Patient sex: F
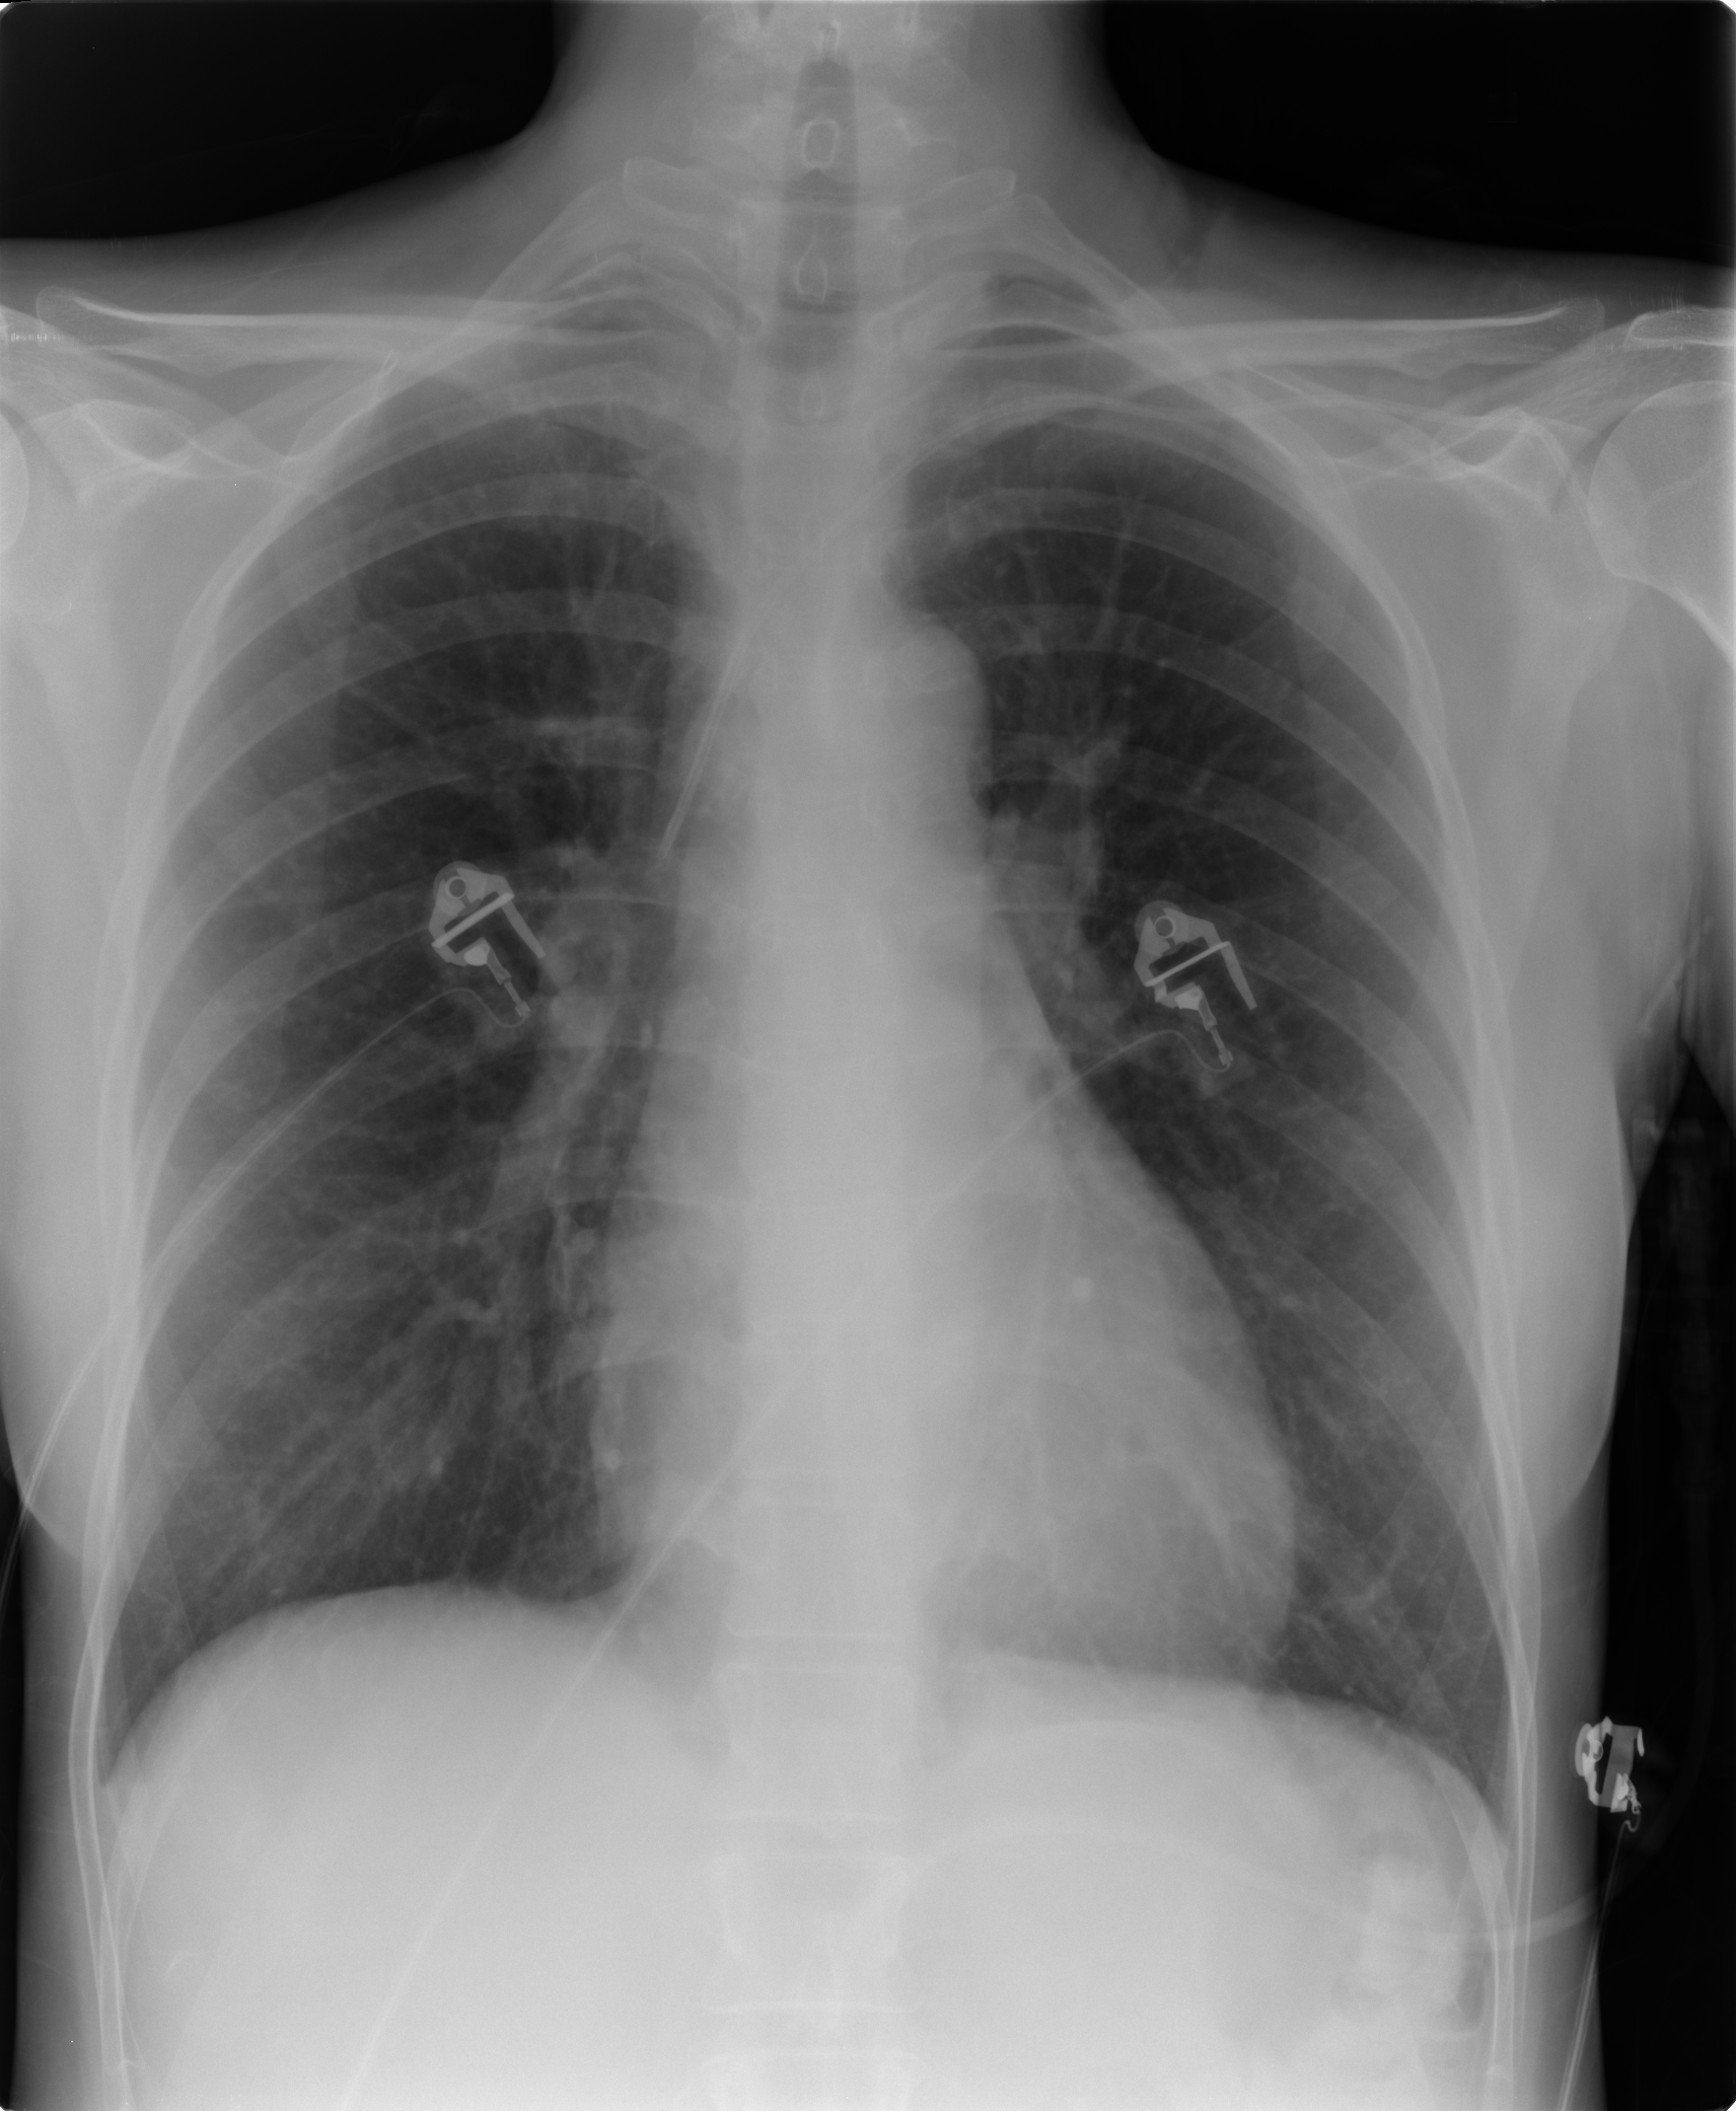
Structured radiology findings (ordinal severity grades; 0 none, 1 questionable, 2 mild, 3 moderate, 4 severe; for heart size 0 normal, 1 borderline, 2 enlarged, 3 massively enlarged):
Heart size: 2
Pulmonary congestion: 2
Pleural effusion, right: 0
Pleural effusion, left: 0
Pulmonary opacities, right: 0
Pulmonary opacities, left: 0
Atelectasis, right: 0
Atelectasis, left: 0